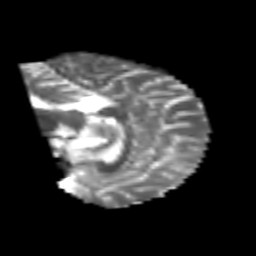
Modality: T2w
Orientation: sagittal
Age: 25
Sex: male
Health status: healthy